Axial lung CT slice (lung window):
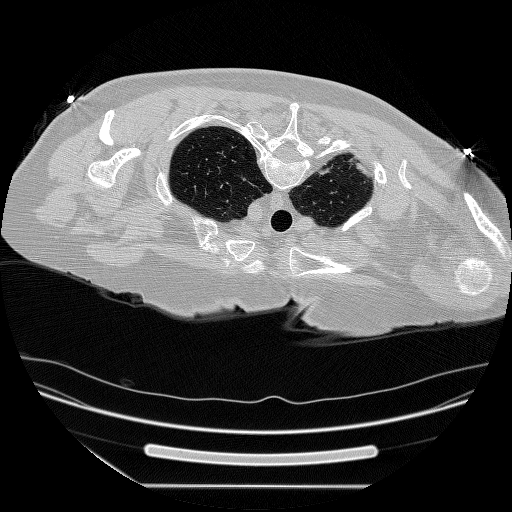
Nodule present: no